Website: macys
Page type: delivery-shipping
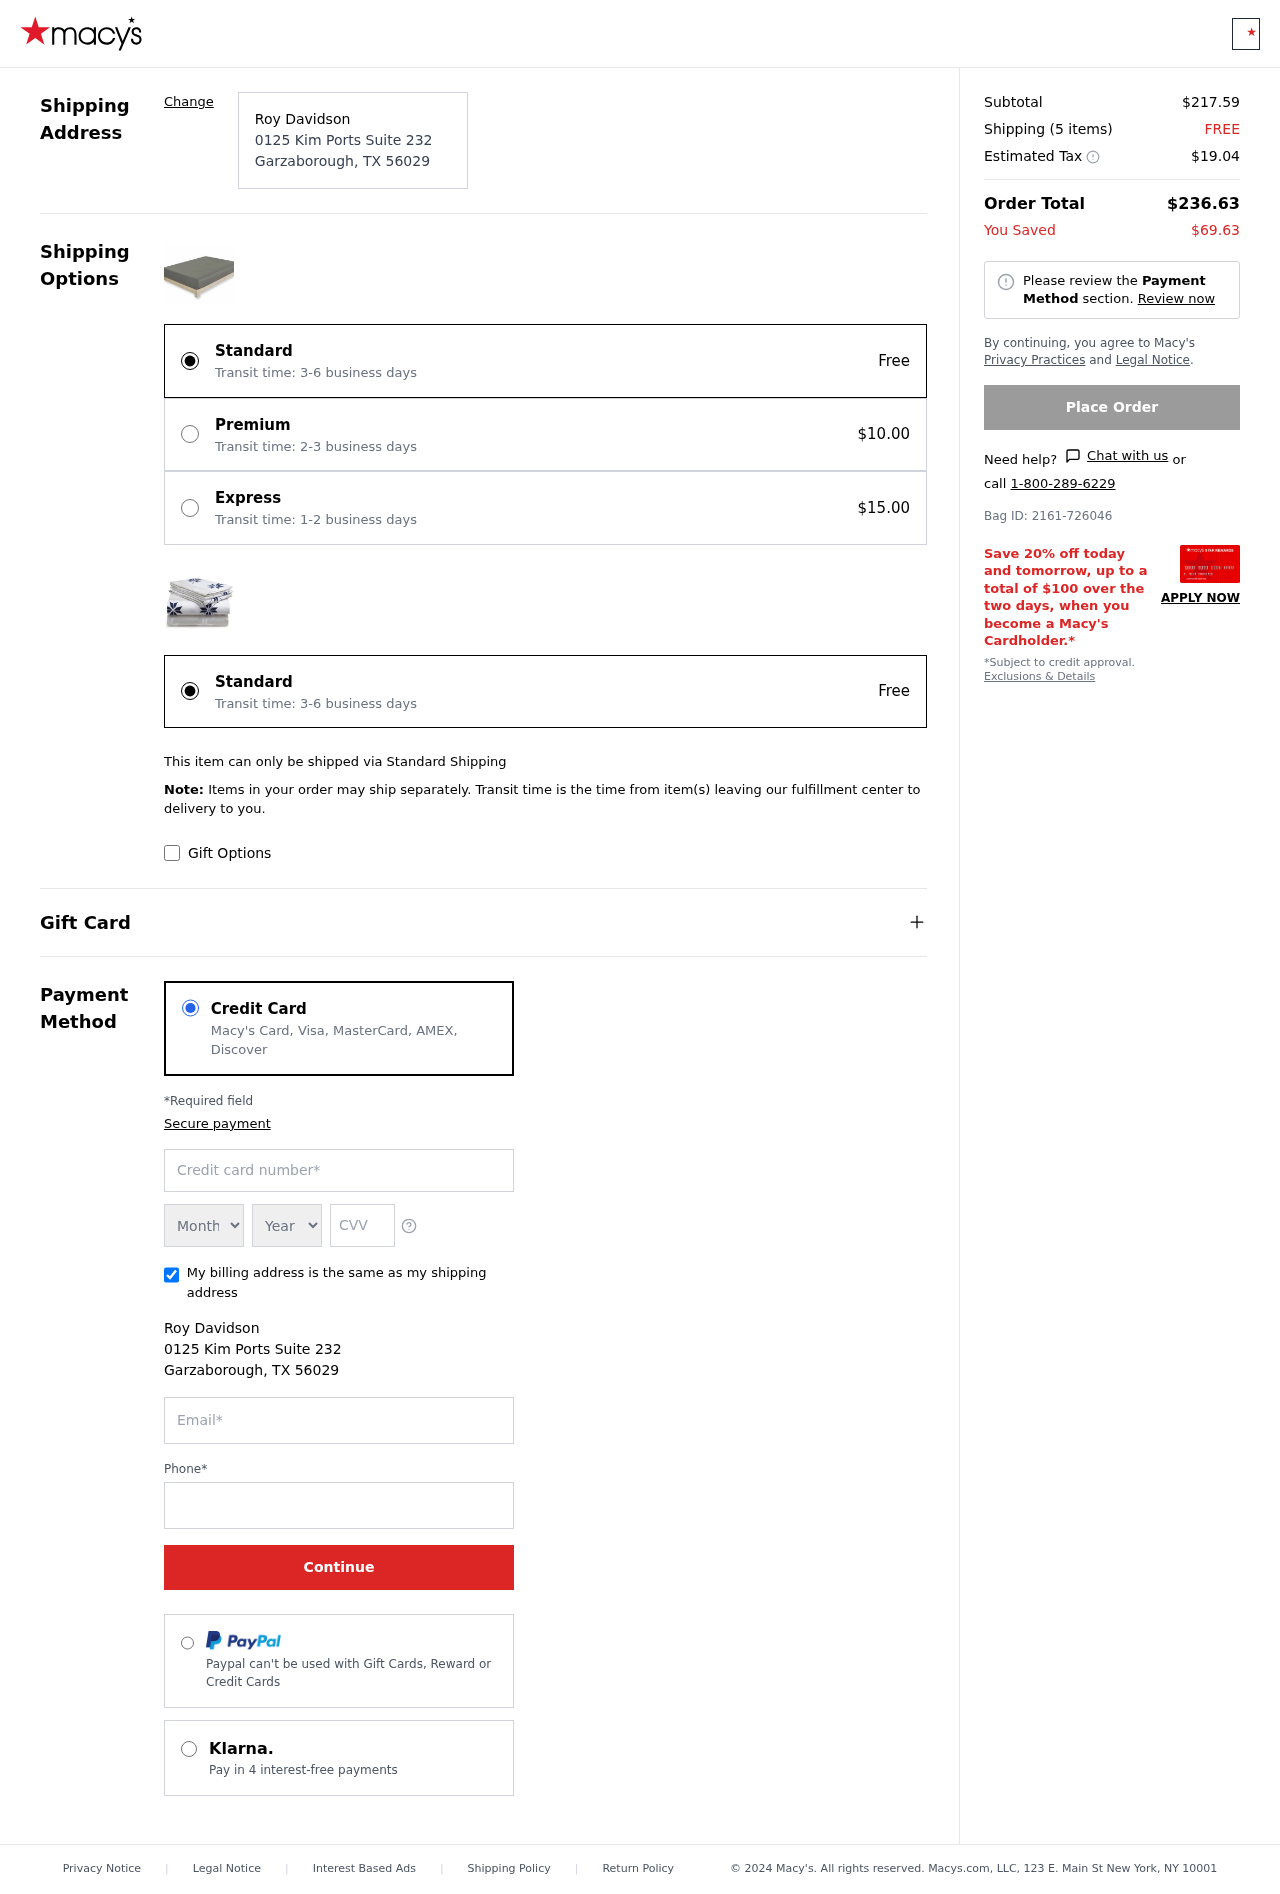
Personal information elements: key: PII_CARD_EXPIRY_MONTH
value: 01
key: PII_CARD_EXPIRY_YEAR
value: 26
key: PII_CITY
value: Garzaborough
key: PII_CITY_STATE_ZIP
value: Garzaborough, TX 56029
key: PII_FULLNAME
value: Roy Davidson
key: PII_POSTCODE
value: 56029
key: PII_STATE_ABBR
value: TX
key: PII_STREET
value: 0125 Kim Ports Suite 232
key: PII_CARD_NUMBER
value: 6500 7524 5673 7640
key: PII_CARD_CVV
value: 061
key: PII_EMAIL
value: rdavidson@hotmail.com
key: PII_PHONE
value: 7847604233
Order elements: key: ORDER_SUBTOTAL
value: $217.59
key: ORDER_NUM_ITEMS
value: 5
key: ORDER_SHIPPING_COST
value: FREE
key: ORDER_TAX
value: $19.04
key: ORDER_TOTAL
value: $236.63
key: ORDER_SAVINGS
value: $69.63
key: ORDER_BAG_ID
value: Bag ID: 2161-726046